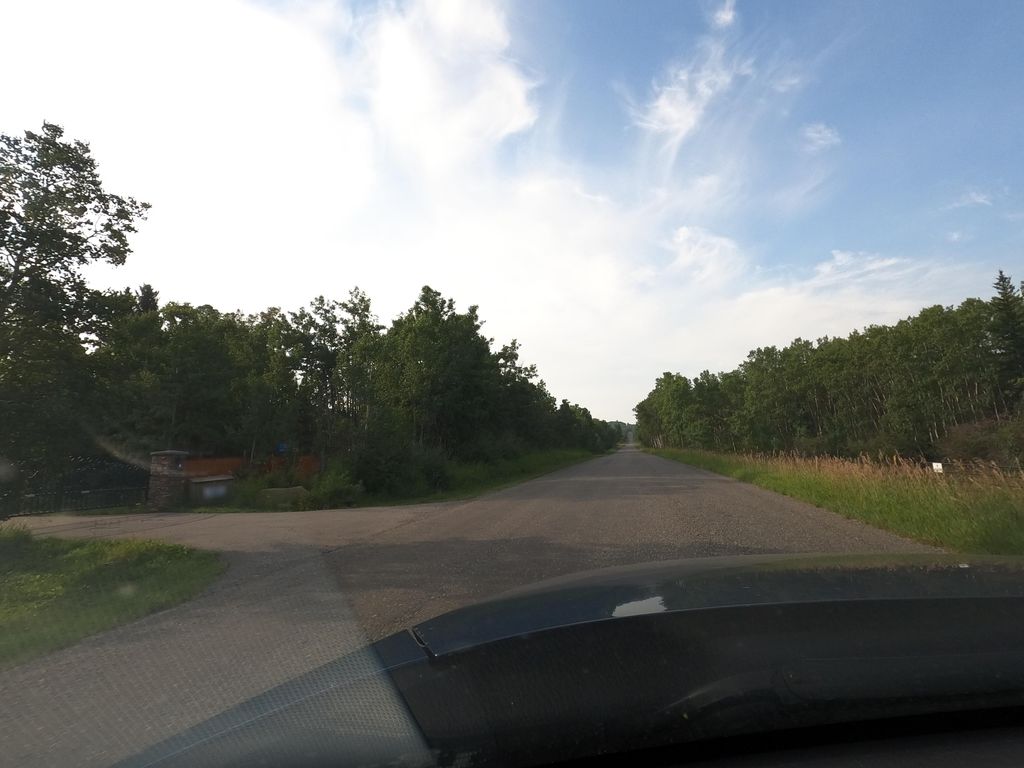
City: calgary